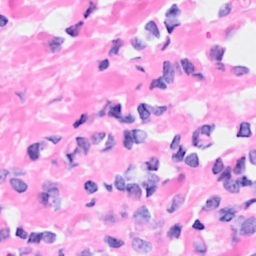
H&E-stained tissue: Breast